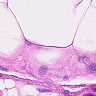
Metastatic tissue present: no